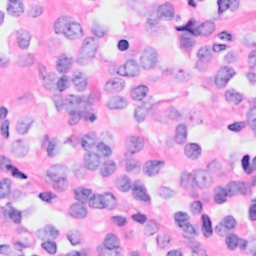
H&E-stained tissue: Breast